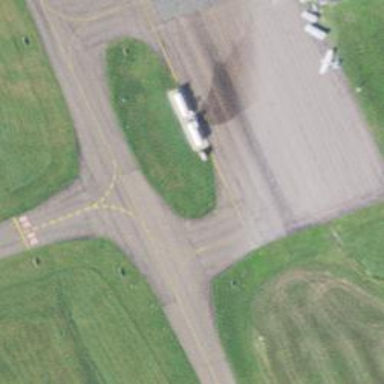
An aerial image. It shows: View of taxiway at the airport.